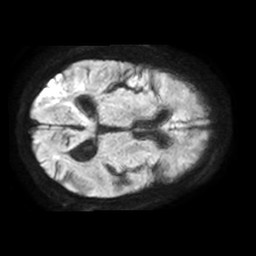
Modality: TRACE
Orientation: axial
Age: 86
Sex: female
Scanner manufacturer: philips
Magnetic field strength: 1.5 T
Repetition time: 3.392 s
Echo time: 0.06899 s